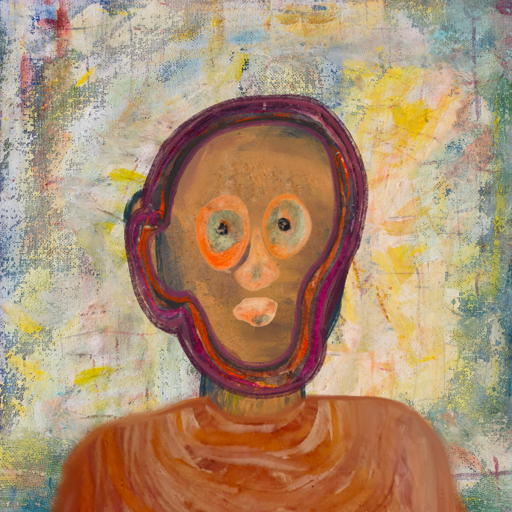
Background: Irani, Head And Neck Front: In_The_Sun, Face Front: Childish, Bust: Pious_Lady, Hair Front: Hypocrite, Head Accessory: Blank, Second Necklace: Blank, Necklace: Blank, Baby: Blank